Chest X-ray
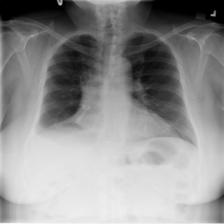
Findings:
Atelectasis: positive
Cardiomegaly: negative
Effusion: negative
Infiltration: negative
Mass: negative
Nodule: negative
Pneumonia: negative
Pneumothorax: negative
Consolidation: negative
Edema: negative
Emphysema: negative
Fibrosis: negative
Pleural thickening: negative
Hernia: negative